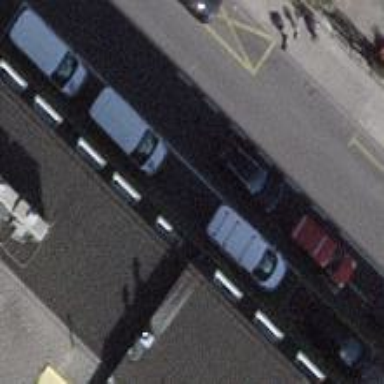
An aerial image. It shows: Parking lane for vehicles.